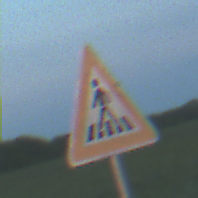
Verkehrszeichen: FussgaengerueberwegRechts
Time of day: SunriseSunset
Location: Outdoor (Nature)
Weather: PartlyCloudy
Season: NotSpecified
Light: Natural